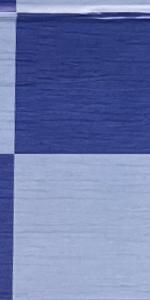
Label: Empty